Current action and preconditions to check: trajectory_clear

Your task: For each precondition in the list above, predict whether it will hold at this action.

Consider the current scene as observed from the mobile robot's camera, and analyze the predicted future states of all dynamic agents (e.g., people, animals, vehicles, or any moving entities) within the NEXT SECOND.

IMPORTANT: Only answer "very likely" if you are absolutely certain—based on strong, clear evidence—that a dynamic agent will violate the precondition in the predicted future state. Do NOT answer "very likely" for unlikely, ambiguous, or low-probability risks.

Ask yourself for each precondition: Is there a high probability, with clear and convincing evidence, that the predicted future states of any dynamic agent will interfere with the predicted future state of the currently executing action within the NEXT SECOND, causing that precondition to fail?

Assess the risk level based on these predictions. Use "likely" or "very likely" if motions create a clear risk of interference.

Use "neutral" or "improbable" if agents are nearby but their predicted paths are clearly diverging or non-conflicting.

Failure Risk Categories: "very improbable", "improbable", "neutral", "likely", "very likely"

Answer Format: Output ONLY the probability_of_failure value from these categories: "very improbable", "improbable", "neutral", "likely", "very likely"

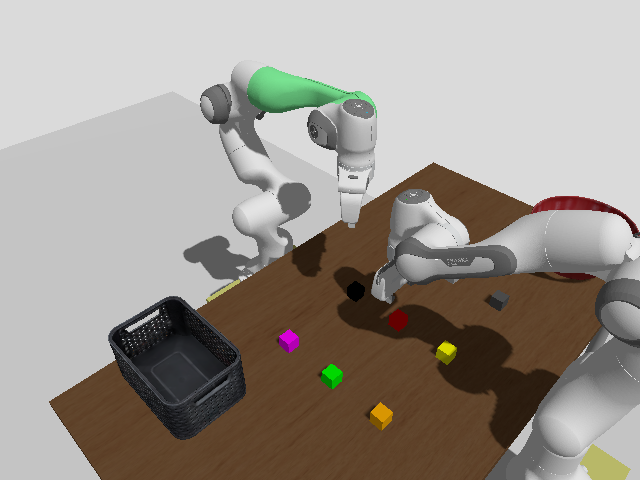

Answer: improbable